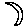
Label: moon